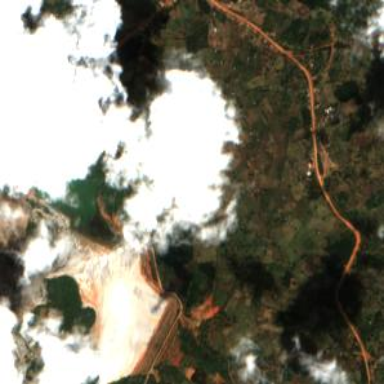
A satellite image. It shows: Tailings reservoir containing water.